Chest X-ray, PA view. Patient: 61 years old, sex F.
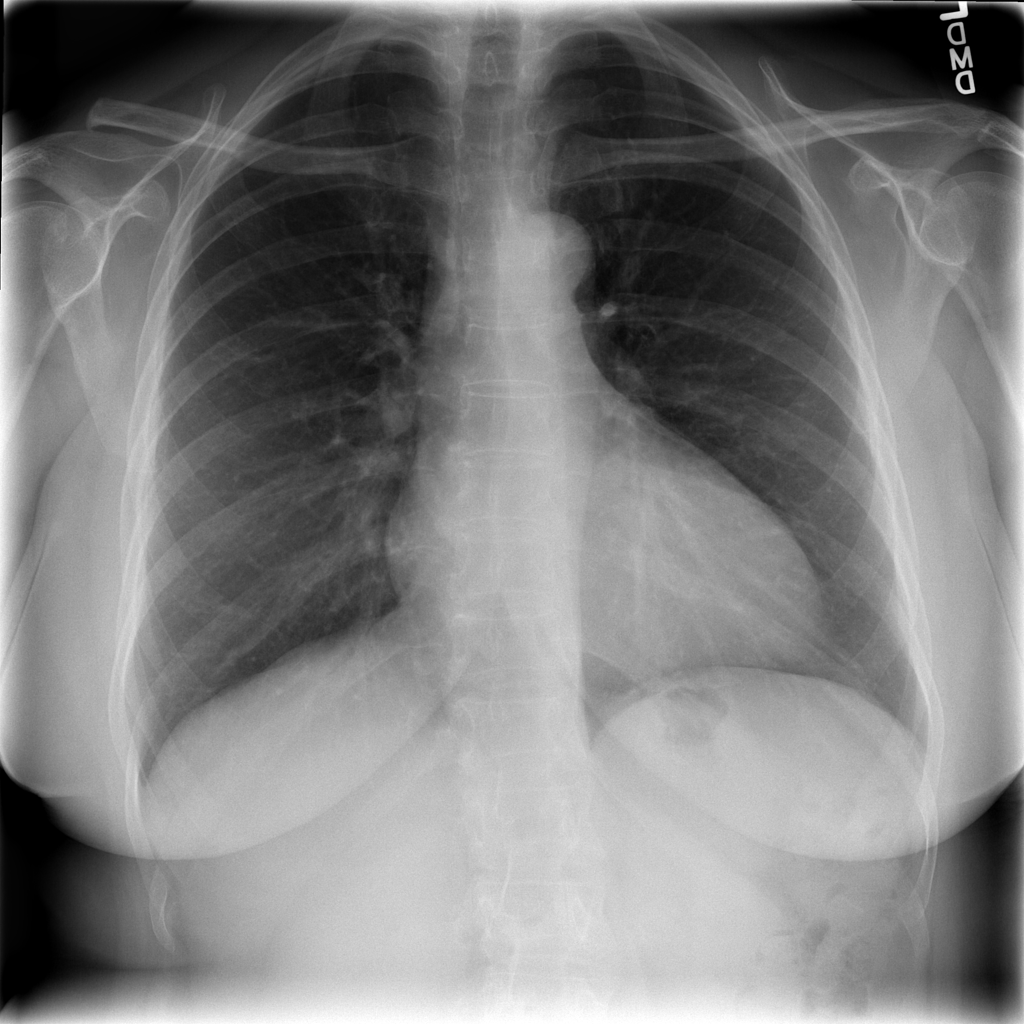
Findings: No Finding